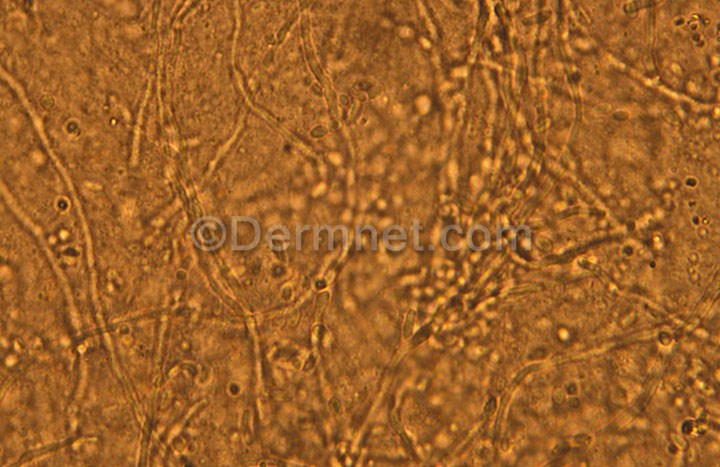
Disease: Tinea Ringworm Candidiasis and other Fungal Infections